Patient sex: M
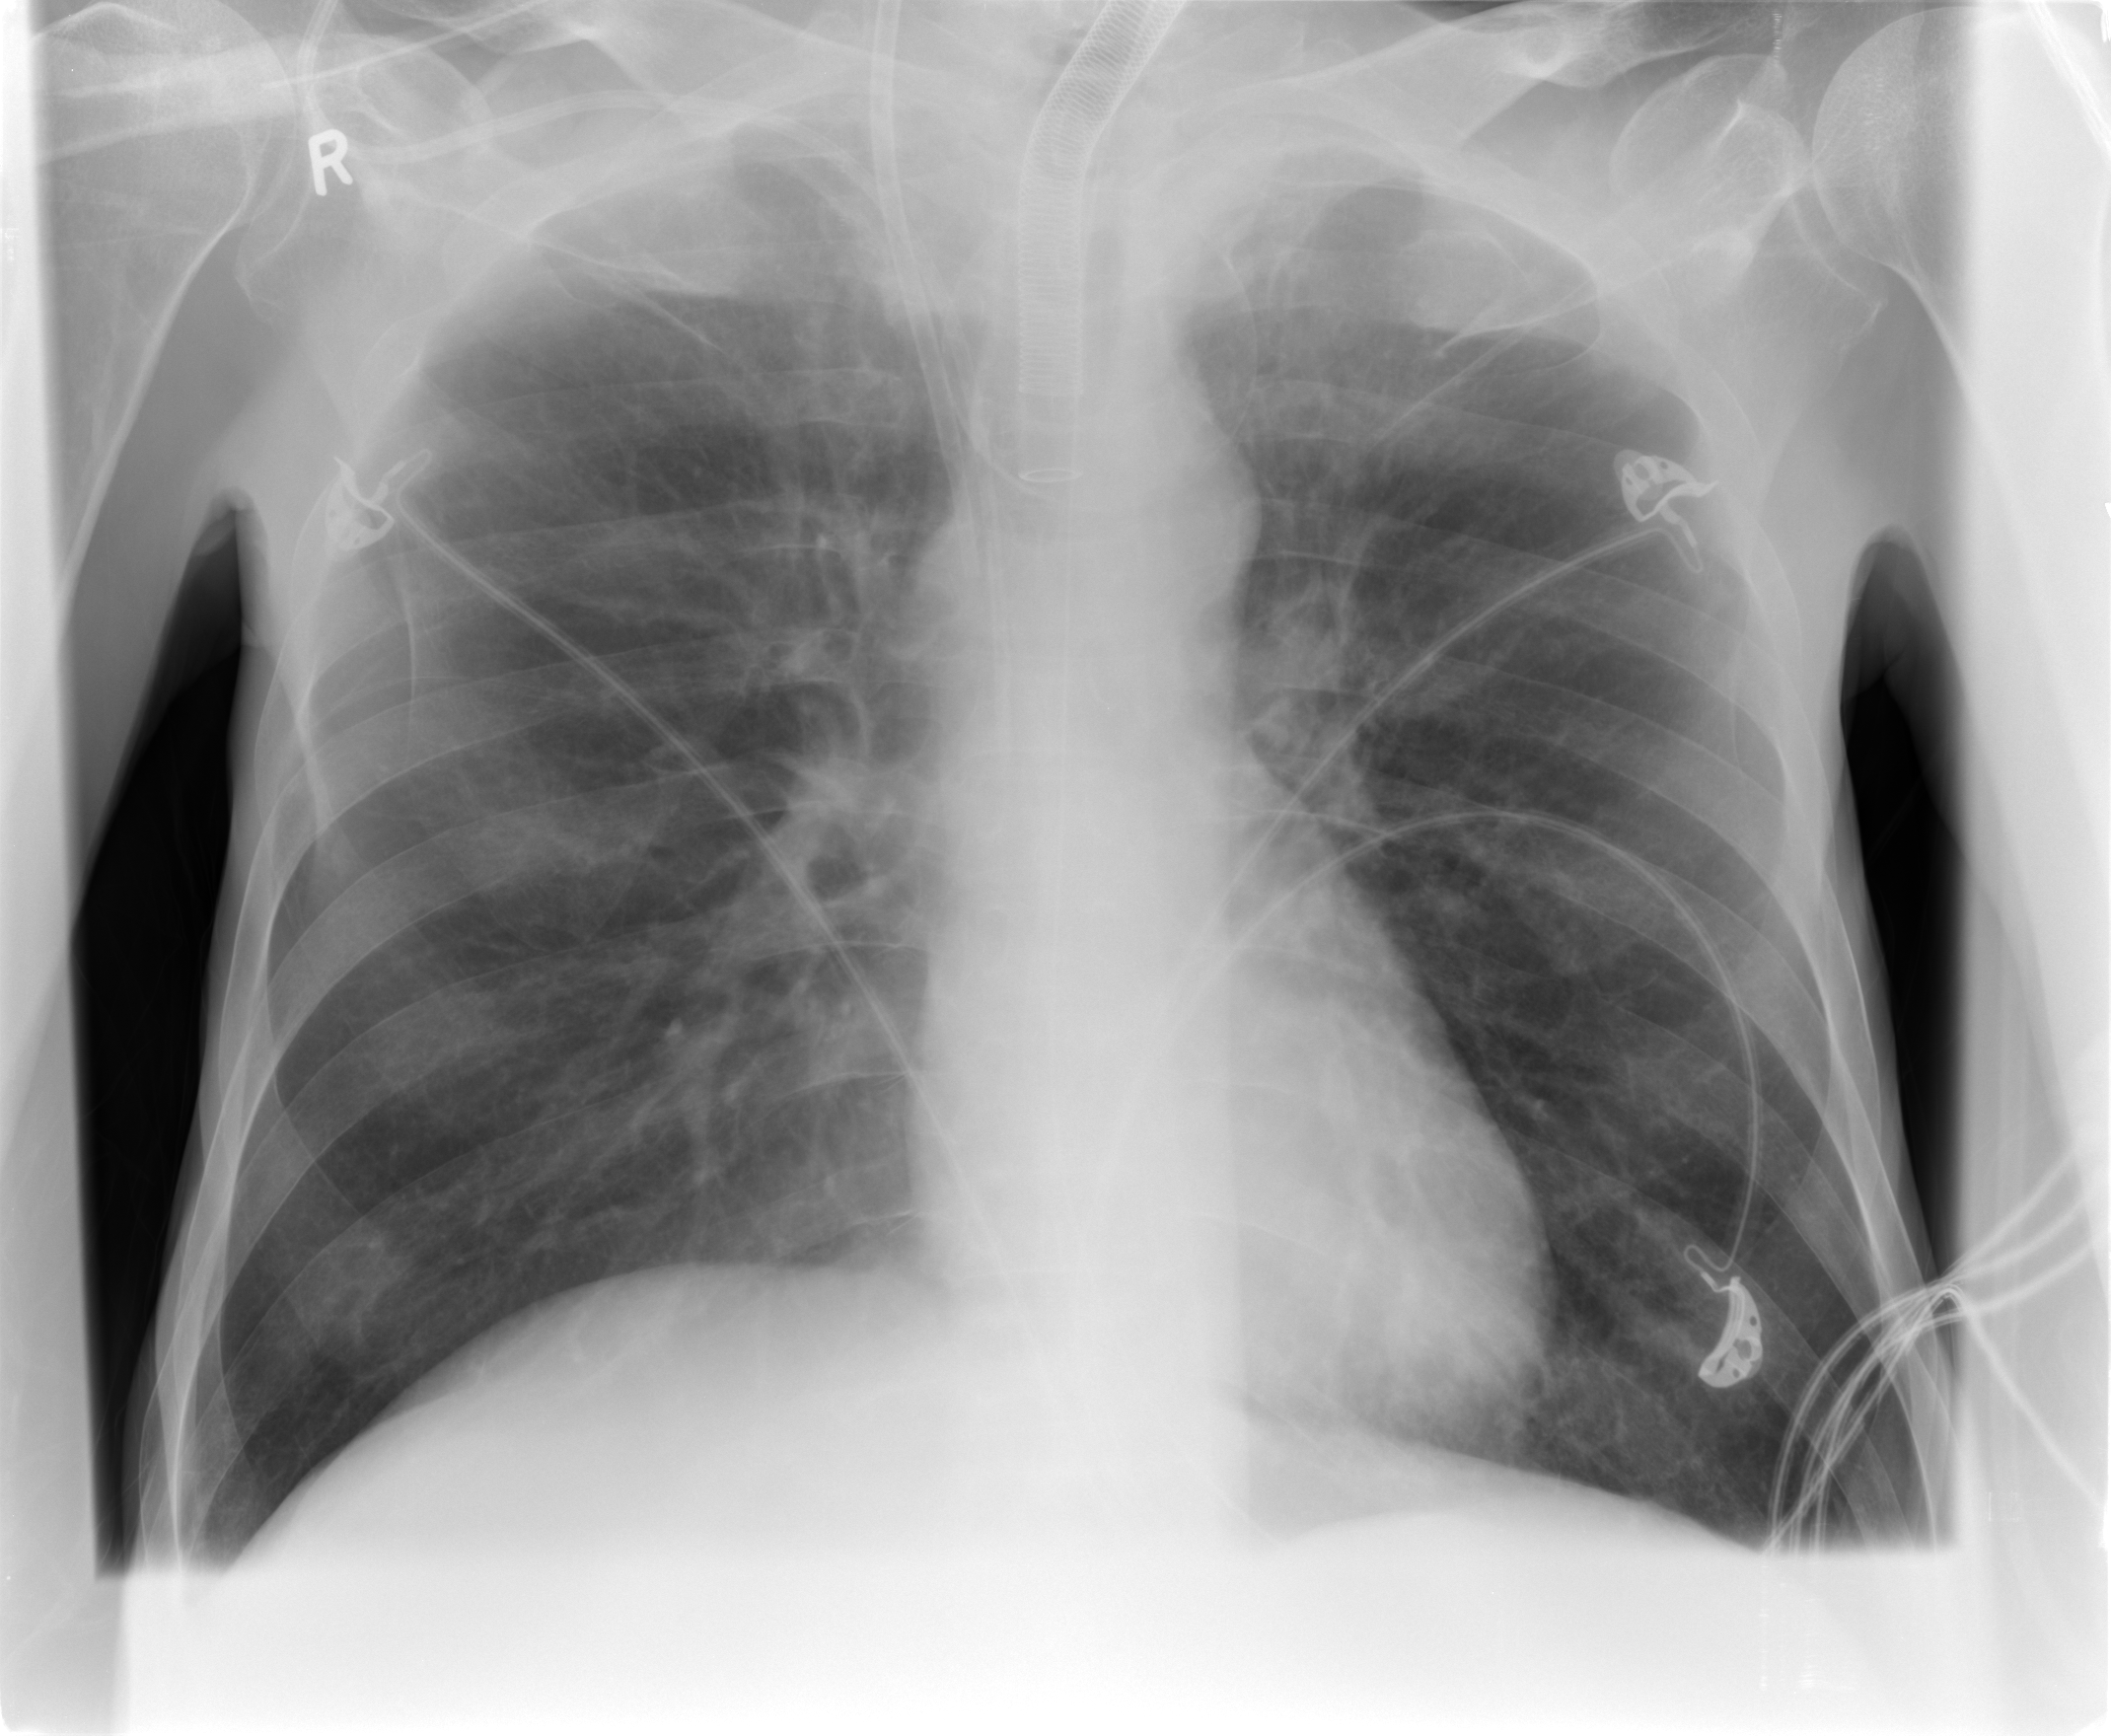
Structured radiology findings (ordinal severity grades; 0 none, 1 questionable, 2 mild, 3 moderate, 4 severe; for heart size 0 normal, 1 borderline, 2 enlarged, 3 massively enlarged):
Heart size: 0
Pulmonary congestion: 2
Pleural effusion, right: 0
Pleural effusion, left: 0
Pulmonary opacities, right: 0
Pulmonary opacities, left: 1
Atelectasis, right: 0
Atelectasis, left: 0